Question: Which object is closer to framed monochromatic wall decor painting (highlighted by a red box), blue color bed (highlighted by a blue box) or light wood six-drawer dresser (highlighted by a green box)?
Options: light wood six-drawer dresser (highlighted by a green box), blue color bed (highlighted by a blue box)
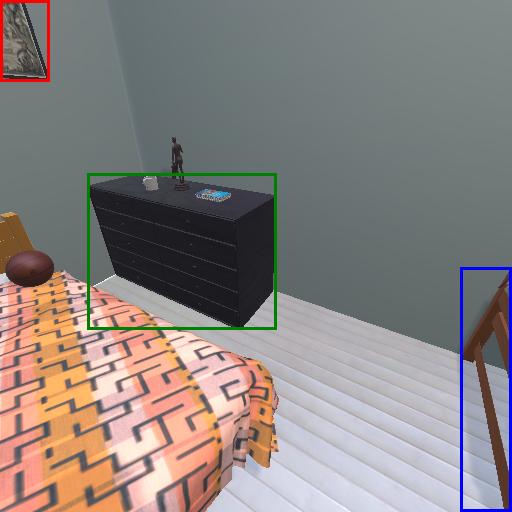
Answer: light wood six-drawer dresser (highlighted by a green box)